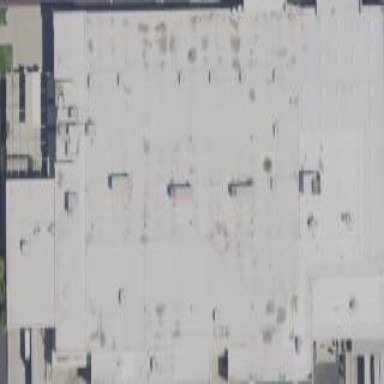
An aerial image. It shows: Department store building.